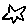
Label: star